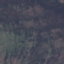
Land use / land cover: HerbaceousVegetation